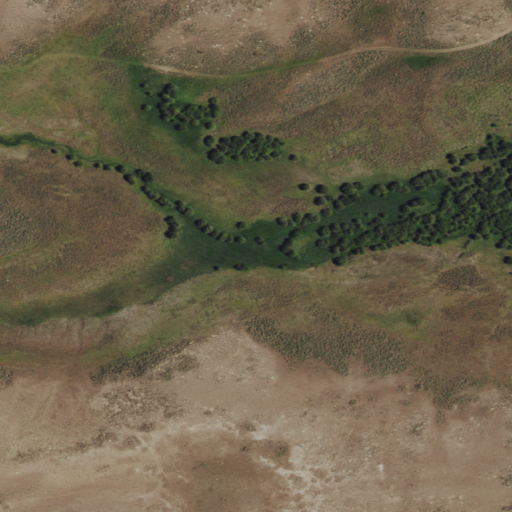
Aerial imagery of valley in Wyoming named Irish Gulch containing shrub, herbaceous wetlands, and woody wetlands